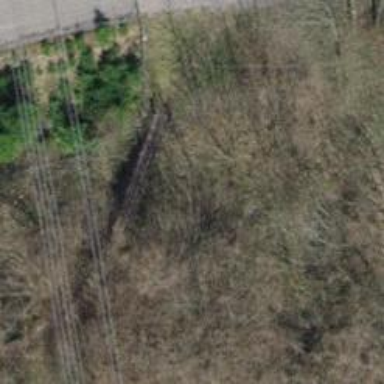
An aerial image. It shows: Path with unpaved surface that includes bridge.